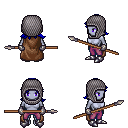
a pixel art fantasy rpg character, female body template, dark elf, purple skin, brown cape, magenta pants, blue loose hair, chain hood, metal gloves, metal boots, spear, four views (front, back, left, right), 2x2 character sprite sheet, small pixel art, hard edges, no anti-aliasing